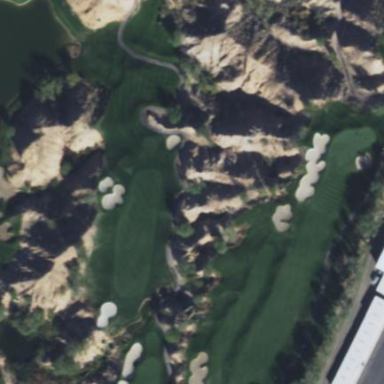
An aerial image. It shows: Rough area on grassy golf course.